Aerial crown-view tile of a tropical tree (Barro Colorado Island, Panama), acquired 20250317:
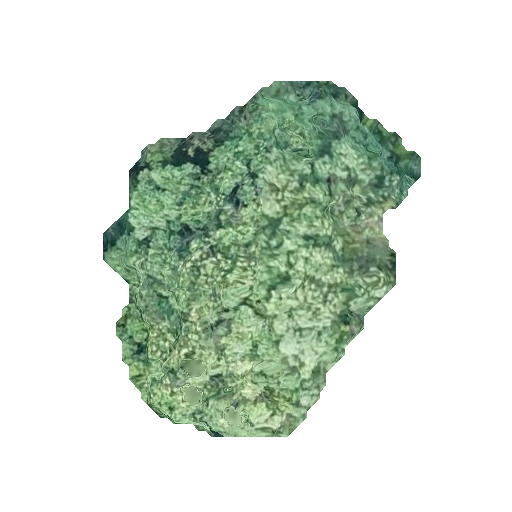
Species: Ocotea leptobotra
GBIF accepted scientific name: Ocotea leptobotra
Crown area: 115.481 m²